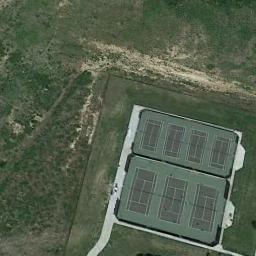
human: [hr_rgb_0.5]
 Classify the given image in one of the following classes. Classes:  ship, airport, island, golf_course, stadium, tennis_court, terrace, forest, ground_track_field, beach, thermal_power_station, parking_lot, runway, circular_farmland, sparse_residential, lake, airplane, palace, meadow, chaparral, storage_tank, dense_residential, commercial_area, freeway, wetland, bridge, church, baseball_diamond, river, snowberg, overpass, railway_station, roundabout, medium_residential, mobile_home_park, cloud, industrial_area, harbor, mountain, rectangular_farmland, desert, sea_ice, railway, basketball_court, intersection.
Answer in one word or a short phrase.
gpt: tennis_court